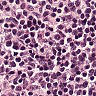
Metastatic tissue present: no